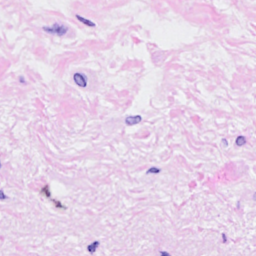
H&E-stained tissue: Breast